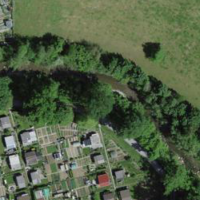
EUNIS habitat code: 52
Species observed at this site:
Allium ursinum